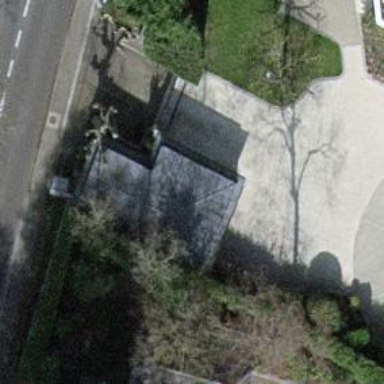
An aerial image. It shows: Garage building.